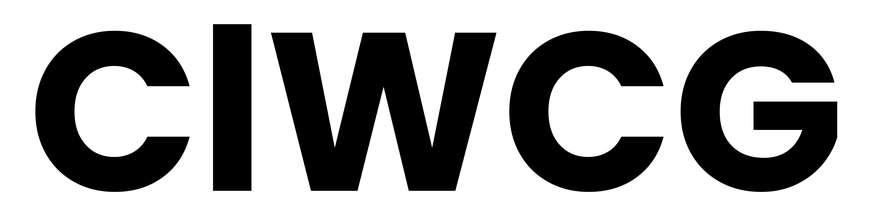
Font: Poppins-Bold